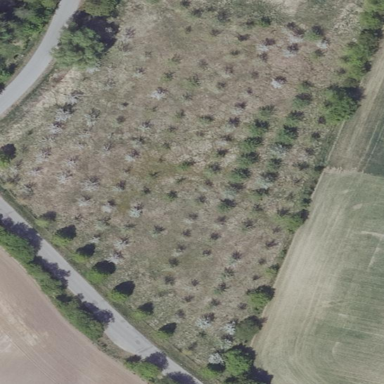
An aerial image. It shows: Orchard.